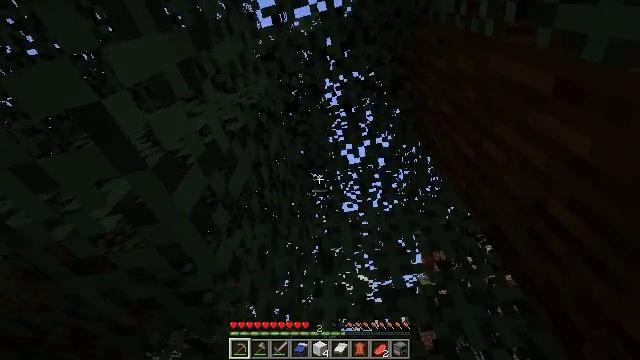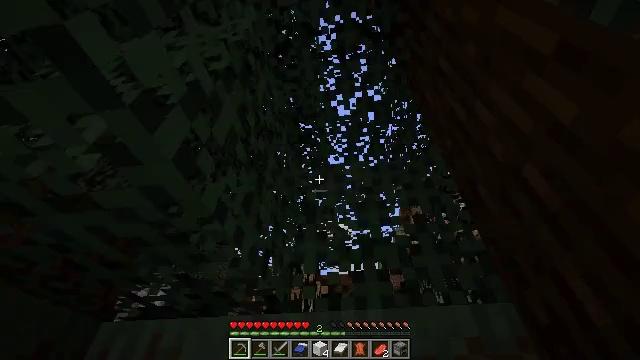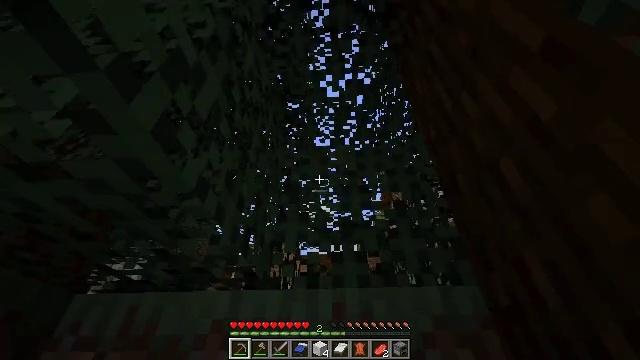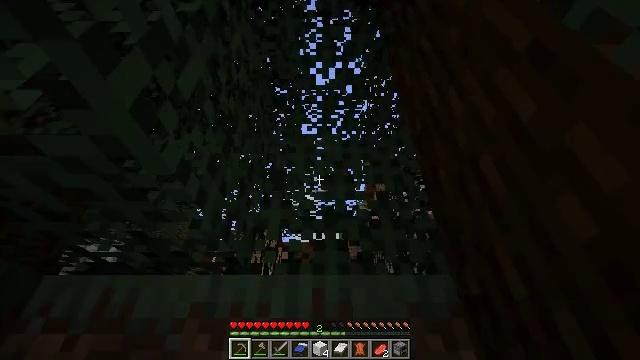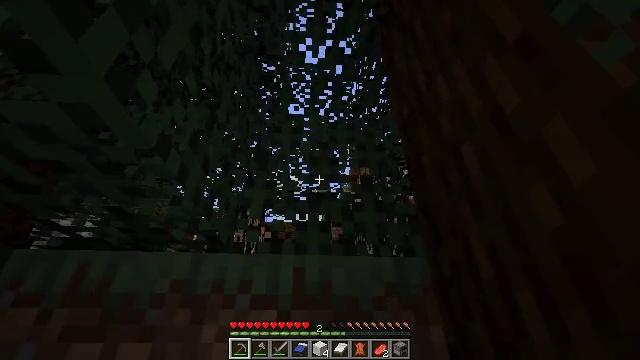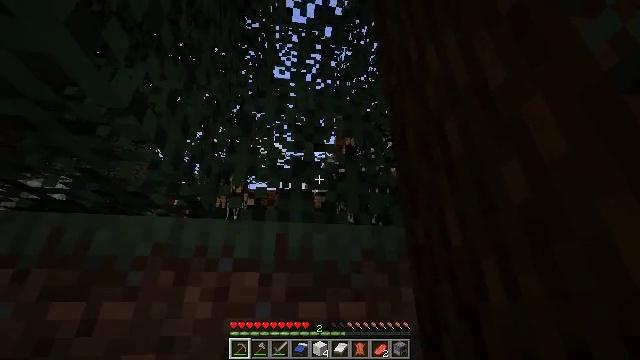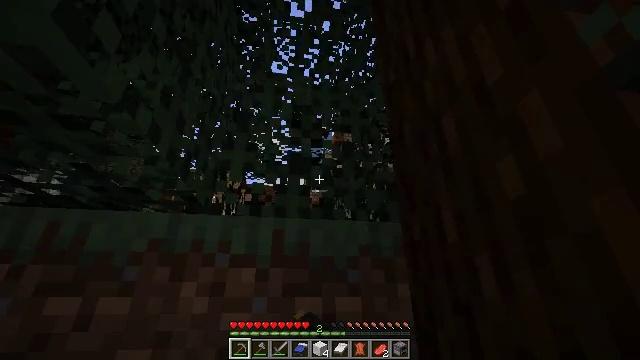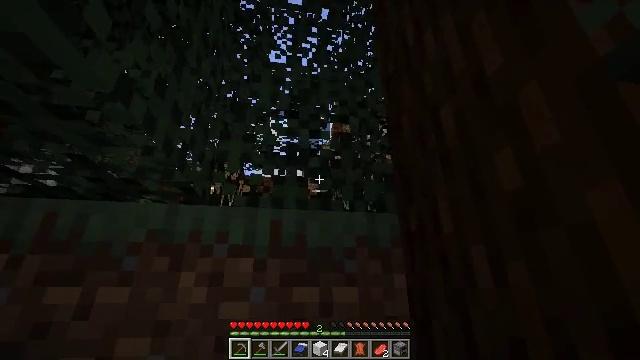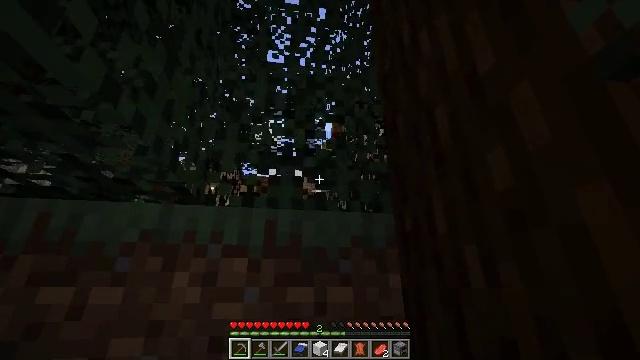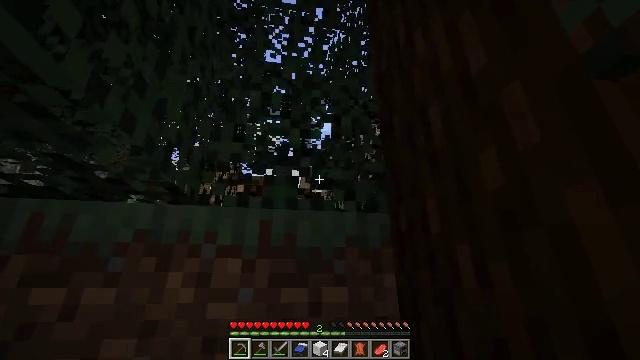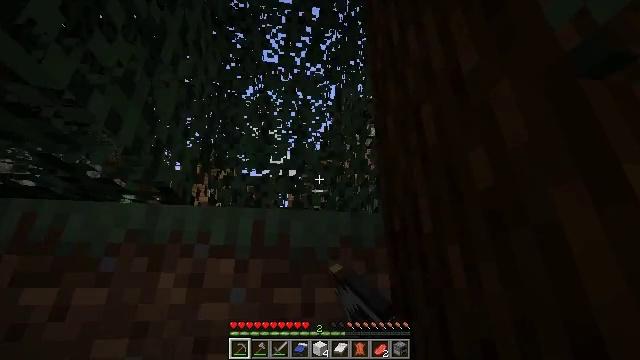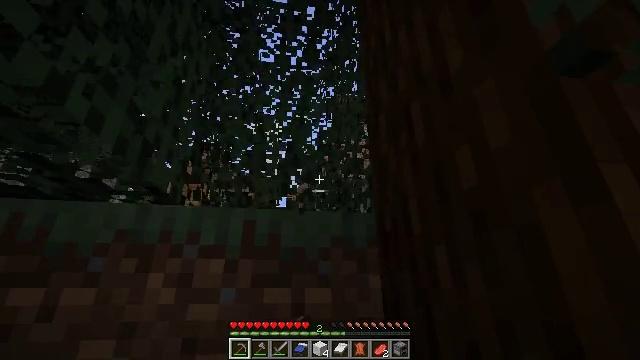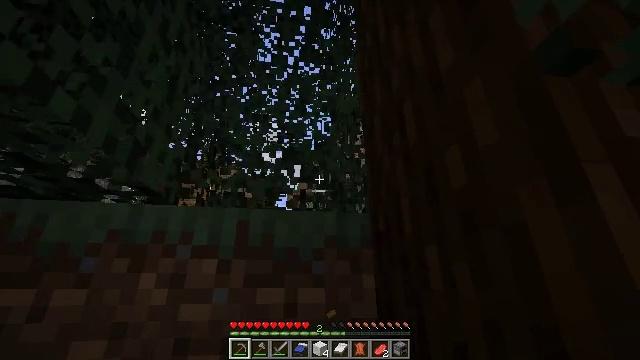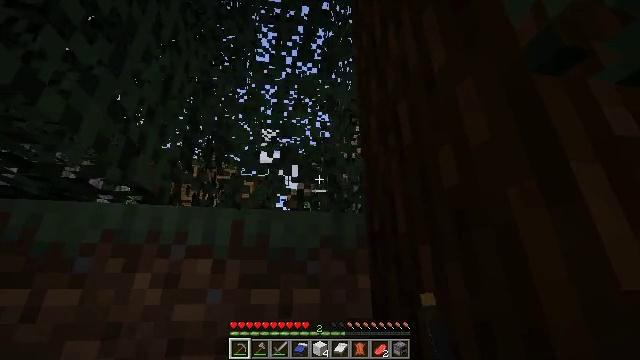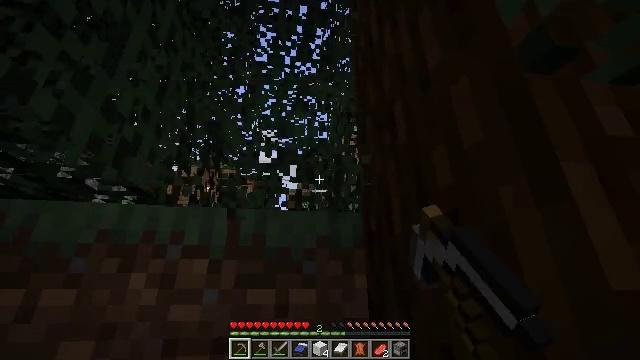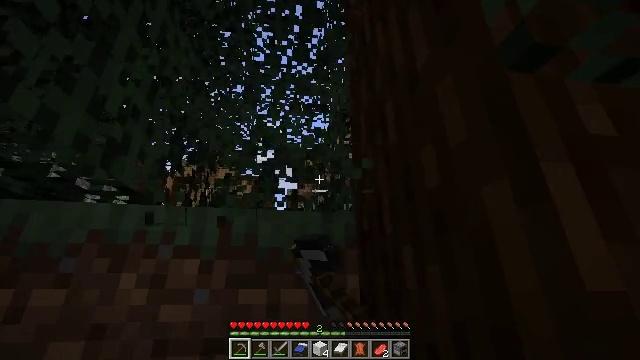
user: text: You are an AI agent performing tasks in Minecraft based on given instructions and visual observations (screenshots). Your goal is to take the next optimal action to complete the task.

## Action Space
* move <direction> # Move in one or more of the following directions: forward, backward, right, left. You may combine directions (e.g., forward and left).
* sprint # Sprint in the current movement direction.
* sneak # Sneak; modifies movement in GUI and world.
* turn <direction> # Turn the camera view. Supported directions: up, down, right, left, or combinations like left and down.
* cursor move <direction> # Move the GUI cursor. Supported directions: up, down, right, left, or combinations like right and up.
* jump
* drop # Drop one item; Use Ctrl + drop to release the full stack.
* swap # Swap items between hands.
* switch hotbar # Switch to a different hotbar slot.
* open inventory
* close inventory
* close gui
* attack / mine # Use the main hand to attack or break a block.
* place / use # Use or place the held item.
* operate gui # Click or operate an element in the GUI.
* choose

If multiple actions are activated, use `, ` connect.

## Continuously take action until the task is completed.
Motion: motion action
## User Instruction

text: Collect spruce leaves for landscaping.
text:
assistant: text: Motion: turn right and down
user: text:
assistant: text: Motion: turn right and down
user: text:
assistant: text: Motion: turn right and down
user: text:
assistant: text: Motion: turn right and down
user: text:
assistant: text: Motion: turn right and down, attack / mine
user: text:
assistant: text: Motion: move forward, attack / mine
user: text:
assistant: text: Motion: move forward, turn down, attack / mine
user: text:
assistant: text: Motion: move forward, attack / mine
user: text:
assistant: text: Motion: move forward, attack / mine
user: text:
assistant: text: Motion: move forward, attack / mine
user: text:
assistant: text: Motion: move forward, attack / mine
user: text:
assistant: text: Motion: move forward, attack / mine
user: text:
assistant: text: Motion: move forward, attack / mine
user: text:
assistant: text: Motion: move forward, attack / mine
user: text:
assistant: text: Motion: move forward, attack / mine
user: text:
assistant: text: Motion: move forward, attack / mine
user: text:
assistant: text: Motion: move forward, turn left and up, attack / mine
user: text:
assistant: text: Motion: move forward, turn left and up, attack / mine
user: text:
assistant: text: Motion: move forward, turn left and up, jump
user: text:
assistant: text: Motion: move forward, jump
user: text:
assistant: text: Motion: move forward, attack / mine, jump
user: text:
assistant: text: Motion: move forward, attack / mine, jump
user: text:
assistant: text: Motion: move forward, turn down, attack / mine
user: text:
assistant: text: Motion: move forward, turn down, attack / mine
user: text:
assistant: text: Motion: move forward, turn down, attack / mine
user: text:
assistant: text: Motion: move forward, turn down, attack / mine
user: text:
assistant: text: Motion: move forward, turn down, attack / mine
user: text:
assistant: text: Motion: move forward, attack / mine
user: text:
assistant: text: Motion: move forward, attack / mine
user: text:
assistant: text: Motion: move forward, attack / mine